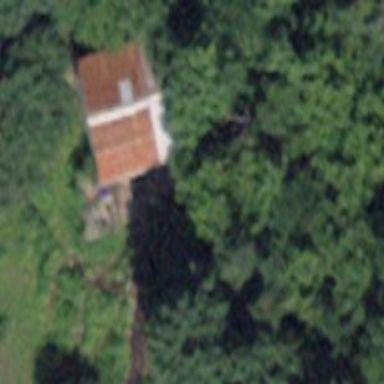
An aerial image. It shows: Rural barn.